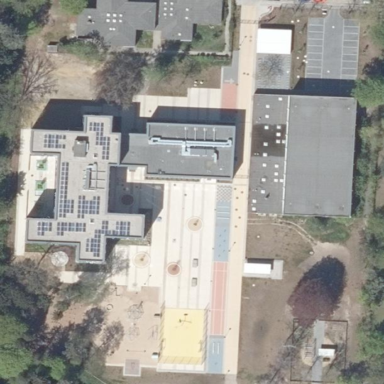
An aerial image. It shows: School.